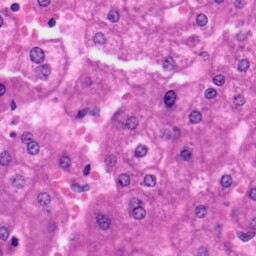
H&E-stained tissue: Liver